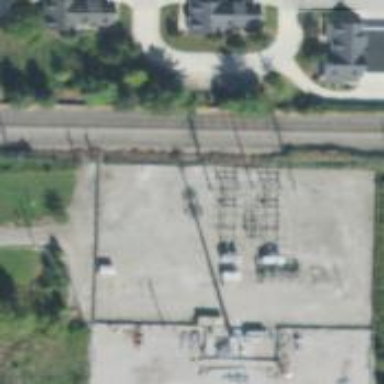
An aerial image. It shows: Power pole.